Interaction volume radius: 10 \u00c5
Interaction volume height: 35 \u00c5
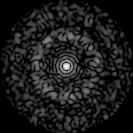
Disorder parameter: 0.8439